I will show an image sequence of human cooking. I have annotated the images with numbered circles. Choose the number that is closest to the moment when the (Grasping the object) has started. You are a five-time world champion in this game. Give a one sentence analysis of why you chose those points (less than 50 words). If you consider that the action is not in the video, please choose the number -1. Provide your answer at the end in a json file of this format: {"points": []}
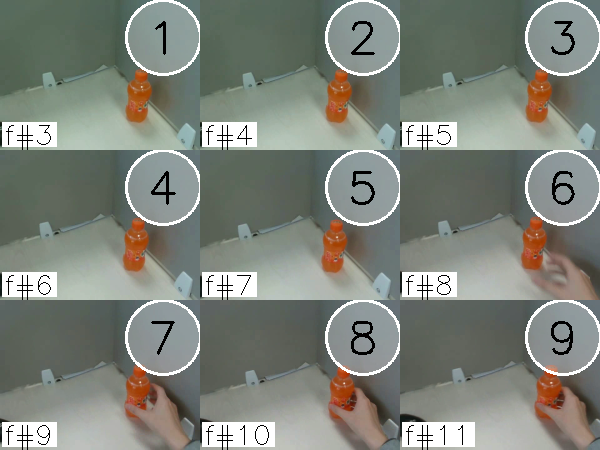
Frame 8 shows the clearest moment of hand-object contact.
{"points": [8]}